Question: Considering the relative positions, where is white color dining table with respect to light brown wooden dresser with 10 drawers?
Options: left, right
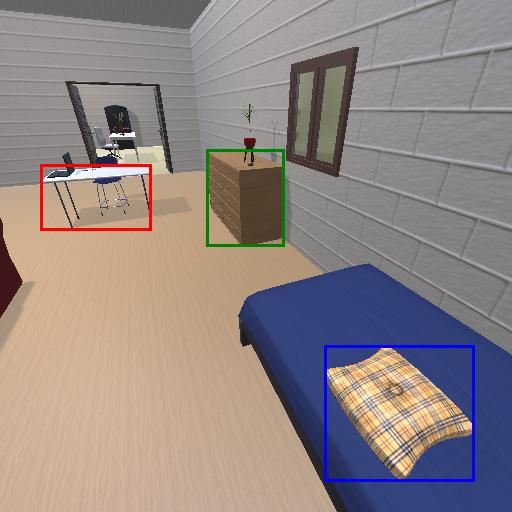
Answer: left